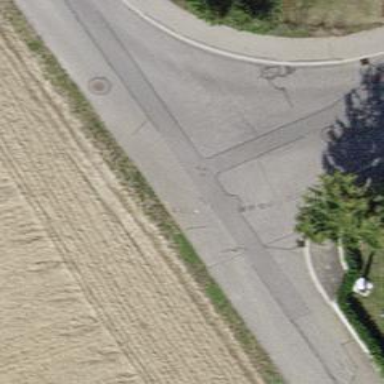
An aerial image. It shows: Residential road with asphalt surface and sidewalk on the left.